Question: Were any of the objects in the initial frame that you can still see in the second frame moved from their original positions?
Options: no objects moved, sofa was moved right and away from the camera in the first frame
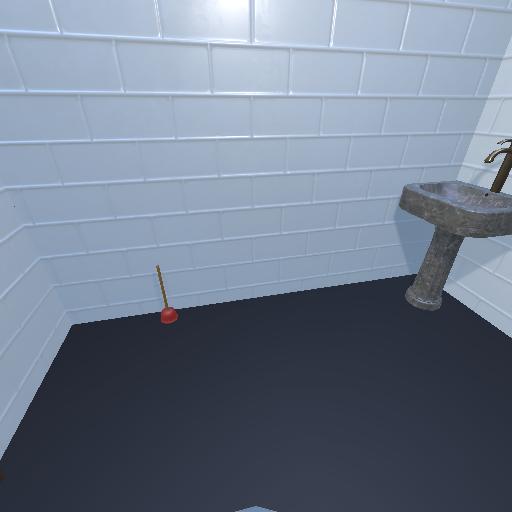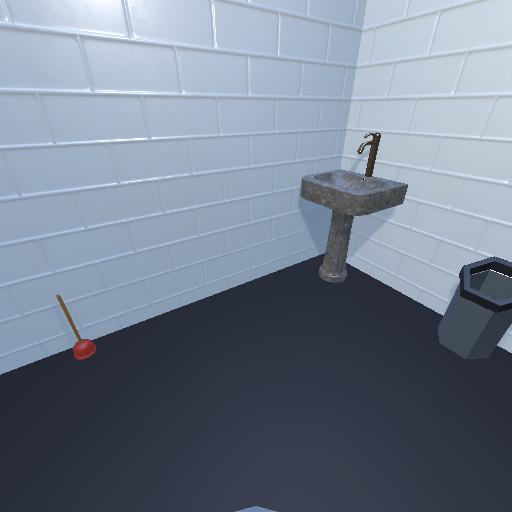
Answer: no objects moved